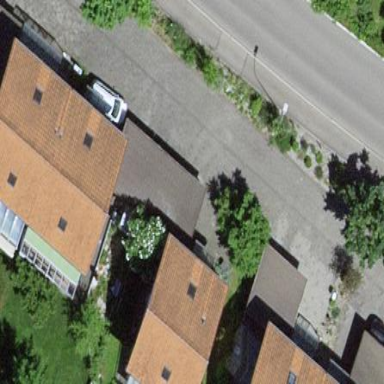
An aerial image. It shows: Residential building.